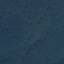
Land use / land cover: Forest